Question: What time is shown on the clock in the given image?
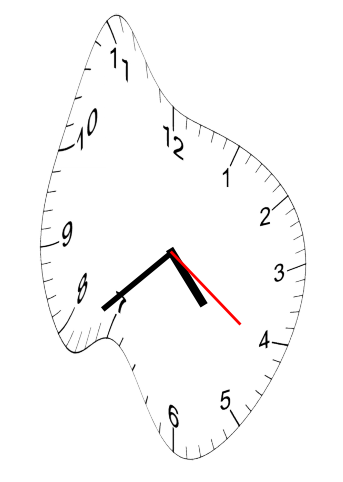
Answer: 04:38:21